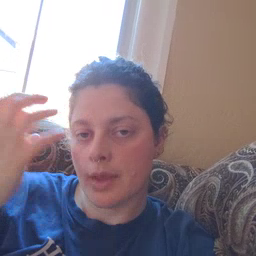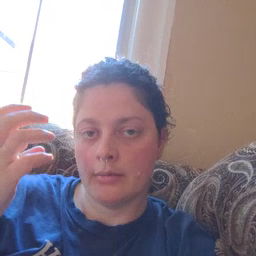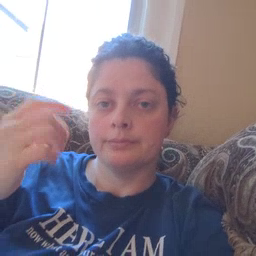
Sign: mad